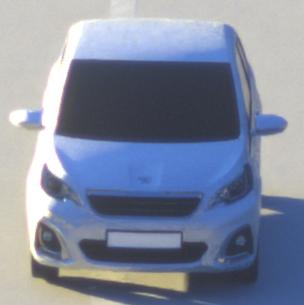
Make: Peugeot
Model: 108 1.0 VTi 68
Detailed model: 108
Model produced from: 2015/03
Model produced until: 2016/10
Doors: 3
Color: white
Road condition: dry road
Daytime: sunrise or sunset
Contrast: medium contrast